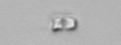
Label: Chaetoceros_tenuissimus